九年级 · 度量几何学
在Rt $\triangle A B C$ 中, $\angle C=90^{\circ}, A C=4, B C=3, O$ 是 $\triangle A B C$ 的内心, 以 $O$ 为圆心, $r$ 为半径的圆与线段 $A B$ 有公共点, 则 $r$ 的取值范围是 $(\quad)$
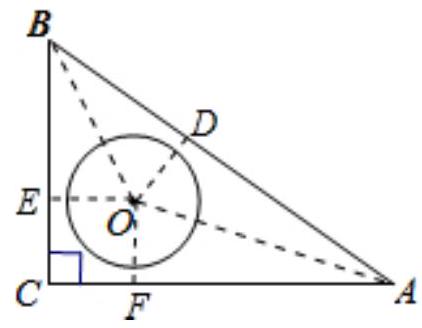
A. $1 \leq r \leq \sqrt{5}$
B. $1 \leq r \leq \sqrt{10}$
C. $1 \leq r \leq 4$
D. $r \geq 1$
答案: B
解析: 如图, 作 $O D \perp A B$ 于 $D, O E \perp B C$ 于 $E, O F \perp A C$ 于 $F$, 连接 $O A 、 O B$,

则四边形 $O E C F$ 是正方形,

$\therefore O F=C F=O E=C E$,

$\because \angle C=90^{\circ}, A C=4, B C=3$,

$\therefore A B=\sqrt{A C^{2}+B C^{2}}=5$,

$\because O$ 是 $\triangle A B C$ 的内心,

$\therefore C E=C F=O F=O E=\frac{1}{2}(A C+B C-A B)=1$,

$\therefore A F=A C-C F=3, B E=B C-C E=2$,

$\therefore O A=\sqrt{A F^{2}+O F^{2}}=\sqrt{3^{2}+1^{2}}=\sqrt{10}, O B=\sqrt{B E^{2}+O E^{2}}=\sqrt{2^{2}+1^{2}}=\sqrt{5}$,

当 $r=1$ 时, 以 $O$ 为圆心, $r$ 为半径的圆与线段 $A B$ 有唯一交点;

当 $1<r \leq \sqrt{5}$ 时, 以 $O$ 为圆心, $r$ 为半径的圆与线段 $A B$ 有两个交点;

当 $\sqrt{5}<r \leq \sqrt{10}$ 时, 以 $O$ 为圆心, $r$ 为半径的圆与线段 $A B$ 有 1 个交点;

$\therefore$ 以 $O$ 为圆心, $r$ 为半径的圆与线段 $A B$ 有交点, 则 $r$ 的取值范围是 $1 \leq r \leq \sqrt{10}$;

故选 $B$.